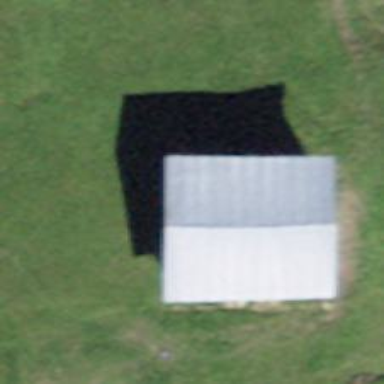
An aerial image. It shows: Simple house.